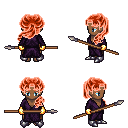
a pixel art fantasy rpg character, female body template, human, dark skin, purple robe, robe skirt, red princess hairstyle, gold gloves, metal boots, spear, four views (front, back, left, right), 2x2 character sprite sheet, small pixel art, hard edges, no anti-aliasing